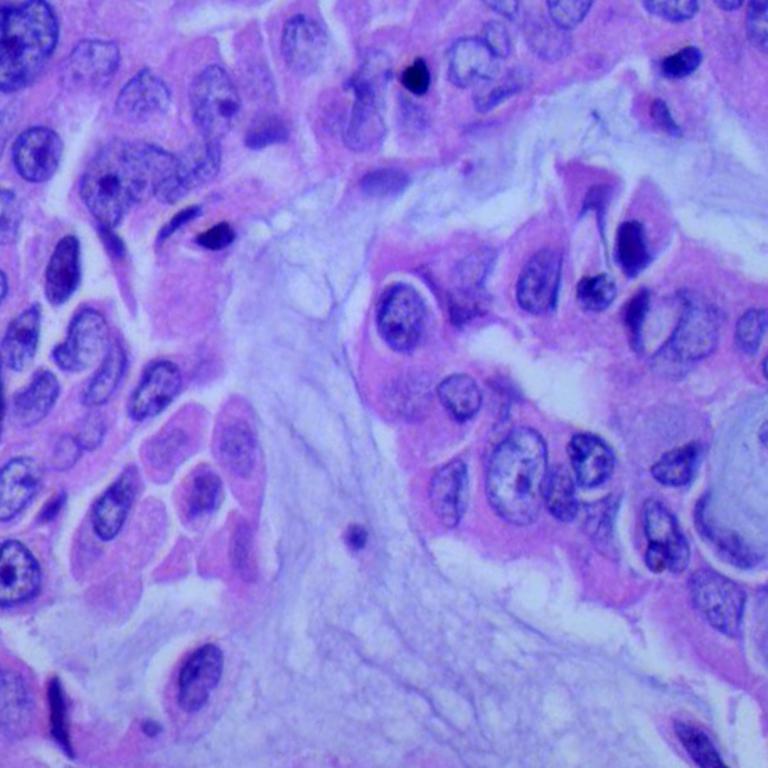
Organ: lung
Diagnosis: adenocarcinomas